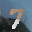
Label: 7